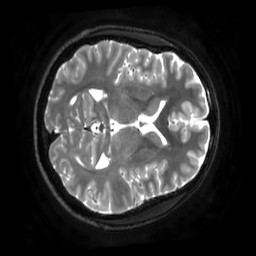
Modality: T2w
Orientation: axial
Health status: healthy
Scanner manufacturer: philips
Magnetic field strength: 3 T
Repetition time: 2.5 s
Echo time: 0.25 s